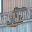
Label: 5